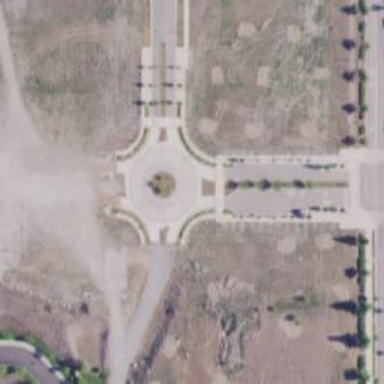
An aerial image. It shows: Unclassified road that forms roundabout at the junction.